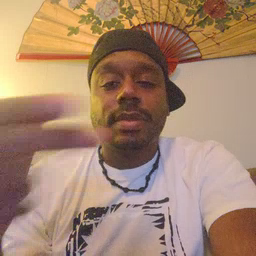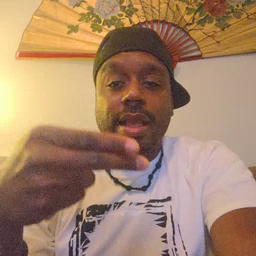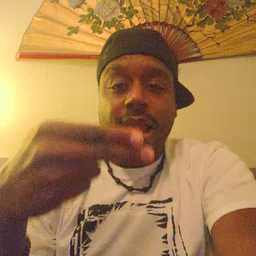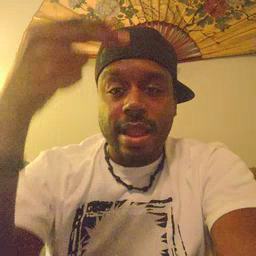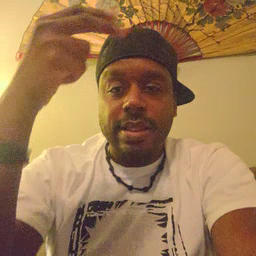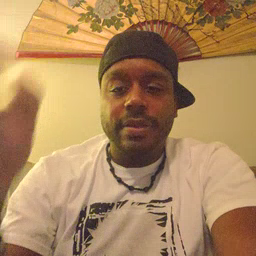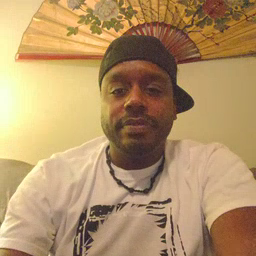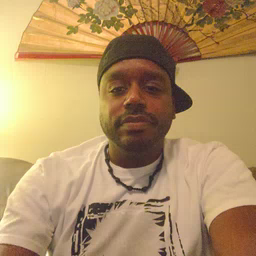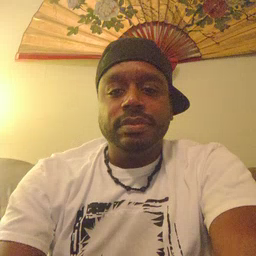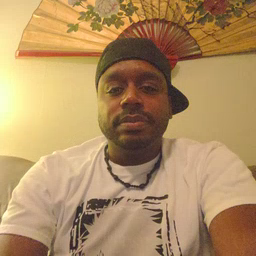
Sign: high